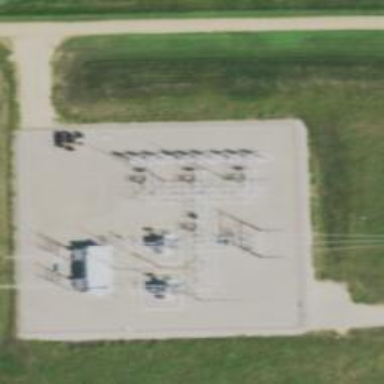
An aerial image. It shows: Switch used for power control.